Aerial crown-view tile of a tropical tree (Barro Colorado Island, Panama), acquired 20250915:
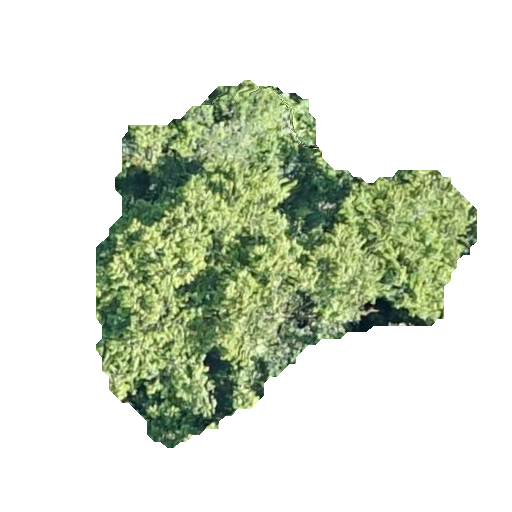
Species: Luehea seemannii
GBIF accepted scientific name: Luehea seemannii
Crown area: 121.029 m²